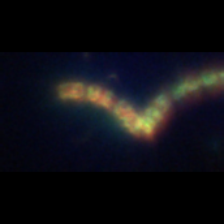
Taxon: Chaetoceros
Group: Diatoms